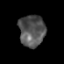
Tissue: prostate
Cell type: T cells
Senescence score: 0.3581
Nuclear area (px): 805
Mean DAPI intensity: 84.43